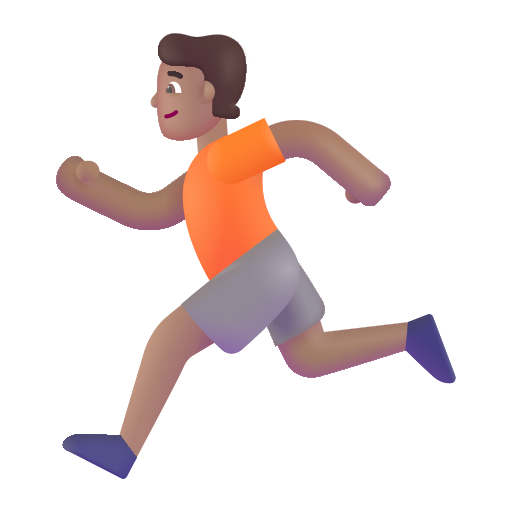
person running color